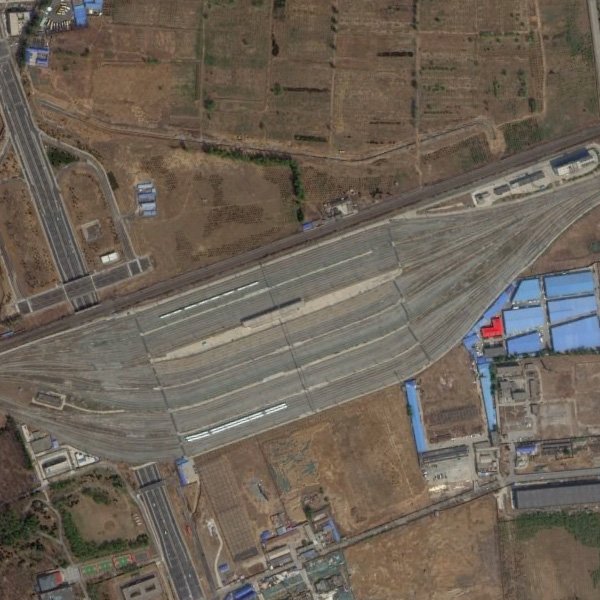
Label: RailwayStation